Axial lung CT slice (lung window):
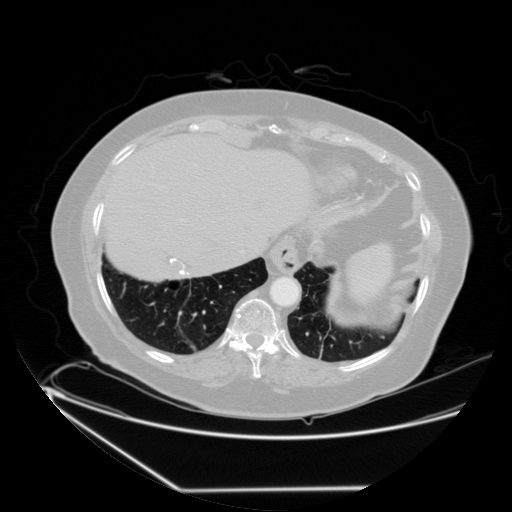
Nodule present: no